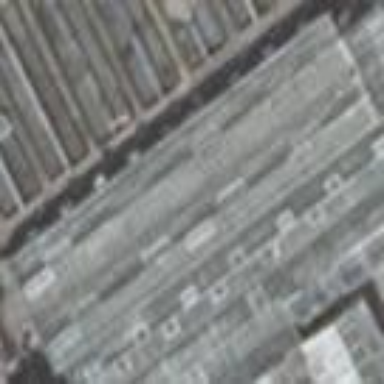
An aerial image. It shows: Greenhouse.